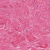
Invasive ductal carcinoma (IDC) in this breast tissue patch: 0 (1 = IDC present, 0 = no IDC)